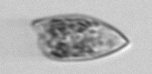
Label: Prorocentrum_dentatum